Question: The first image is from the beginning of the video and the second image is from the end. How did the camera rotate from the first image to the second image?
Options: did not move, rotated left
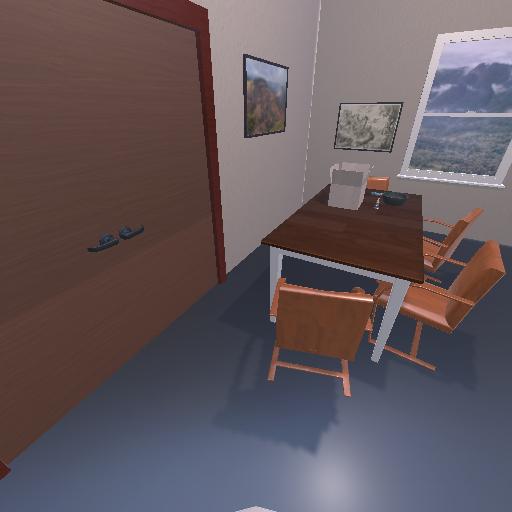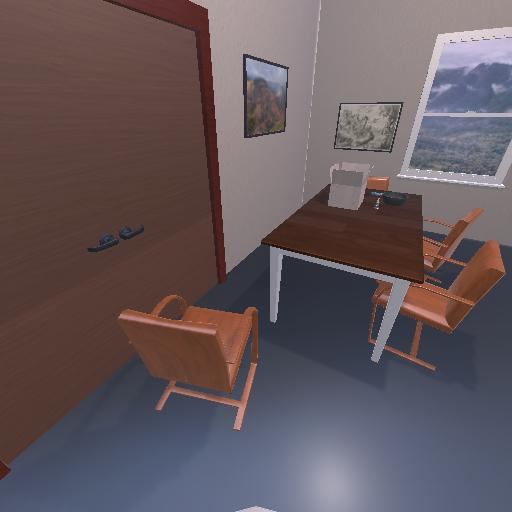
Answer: did not move